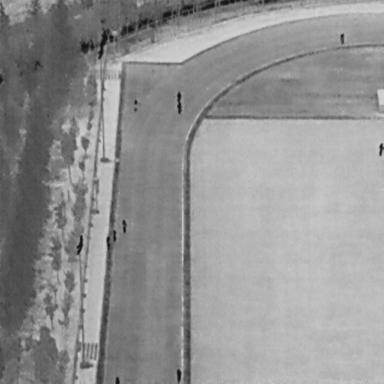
There are ten People in the infrared image.